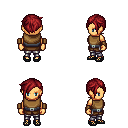
a pixel art fantasy rpg character, female body template, human, tanned skin, leather chest armor, metal pants, brunette pixie cut hairstyle, leather bracers, ghillies, four views (front, back, left, right), 2x2 character sprite sheet, small pixel art, hard edges, no anti-aliasing